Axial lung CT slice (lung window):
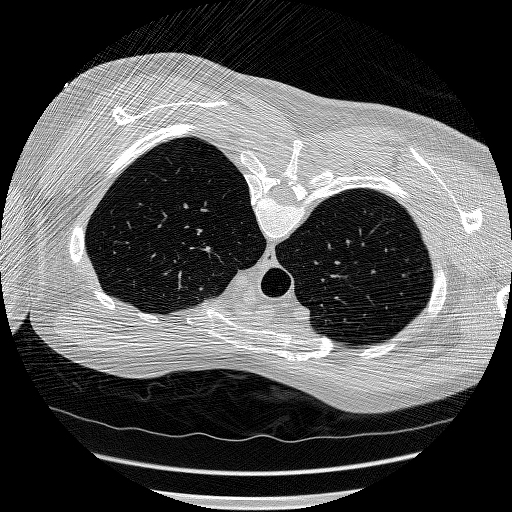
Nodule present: no